Question: There doesn't seem to be any code there. I expected to see class declarations so I could see what the code does but instead there's some
Are they somehow precompiled? What's the difference between included Jar file and a pure code?

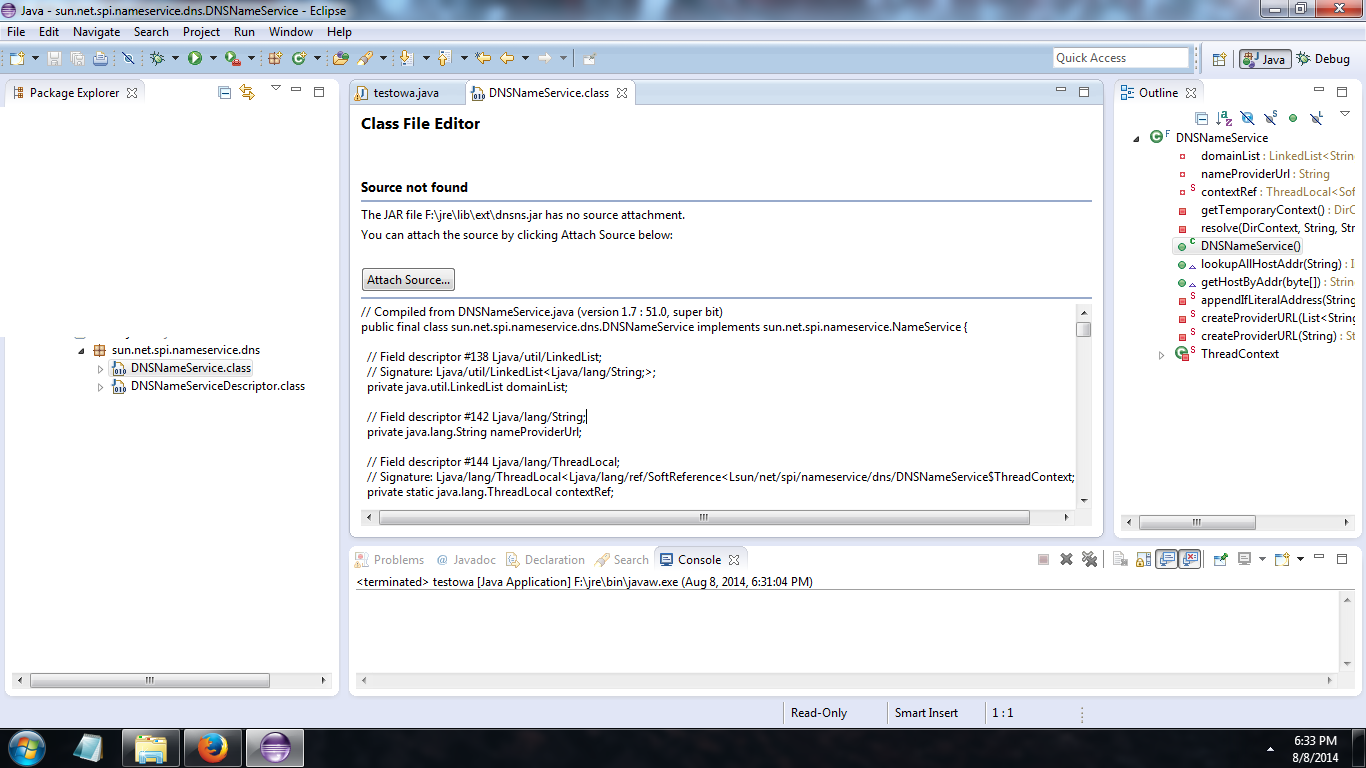
Answer: You are looking at .class file, which is a generated when you compile .java file. To see what the program does, you have to look into .java file. You can refer official java documentation for that.
A .jar file is packaged file with .jar extension, it contains compiled java files and their class files. This file is usually imported into projects to use the classes defined in that package.
You can use "jar xf jar-file" command in command-prompt/terminal to extract the files from jar and look into the package.